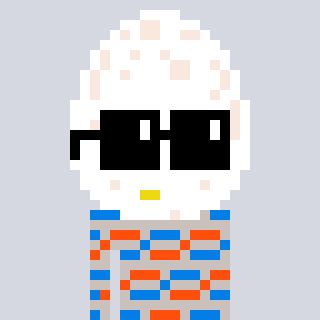
a pixel art character with square black sunglasses, a egg-shaped head and a foggrey-colored body on a cool background